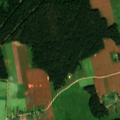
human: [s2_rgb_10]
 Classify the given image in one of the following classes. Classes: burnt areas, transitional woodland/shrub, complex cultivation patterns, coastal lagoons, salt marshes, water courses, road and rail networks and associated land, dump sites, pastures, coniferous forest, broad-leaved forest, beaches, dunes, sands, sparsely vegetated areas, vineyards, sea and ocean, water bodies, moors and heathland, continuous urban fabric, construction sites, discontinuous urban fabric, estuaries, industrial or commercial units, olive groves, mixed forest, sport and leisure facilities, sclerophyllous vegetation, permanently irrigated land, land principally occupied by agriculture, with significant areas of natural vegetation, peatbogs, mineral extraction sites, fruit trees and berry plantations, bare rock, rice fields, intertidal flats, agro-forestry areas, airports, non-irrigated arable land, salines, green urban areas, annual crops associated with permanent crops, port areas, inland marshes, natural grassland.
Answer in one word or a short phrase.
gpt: non-irrigated arable land, pastures, complex cultivation patterns, land principally occupied by agriculture, with significant areas of natural vegetation, coniferous forest, transitional woodland/shrub